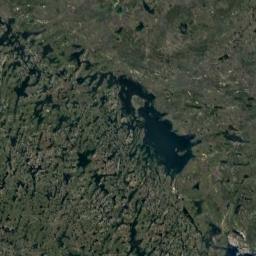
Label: wetland